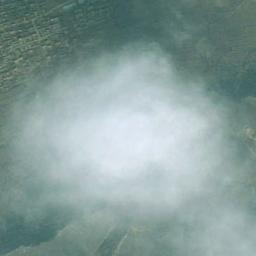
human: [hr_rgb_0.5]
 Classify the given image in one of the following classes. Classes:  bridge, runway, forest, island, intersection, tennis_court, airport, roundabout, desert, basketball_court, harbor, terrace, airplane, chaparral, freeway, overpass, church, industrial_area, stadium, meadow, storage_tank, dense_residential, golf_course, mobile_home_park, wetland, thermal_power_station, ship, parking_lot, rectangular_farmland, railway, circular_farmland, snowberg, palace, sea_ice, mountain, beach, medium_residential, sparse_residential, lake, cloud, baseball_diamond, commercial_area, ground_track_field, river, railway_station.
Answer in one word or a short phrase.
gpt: cloud